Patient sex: F
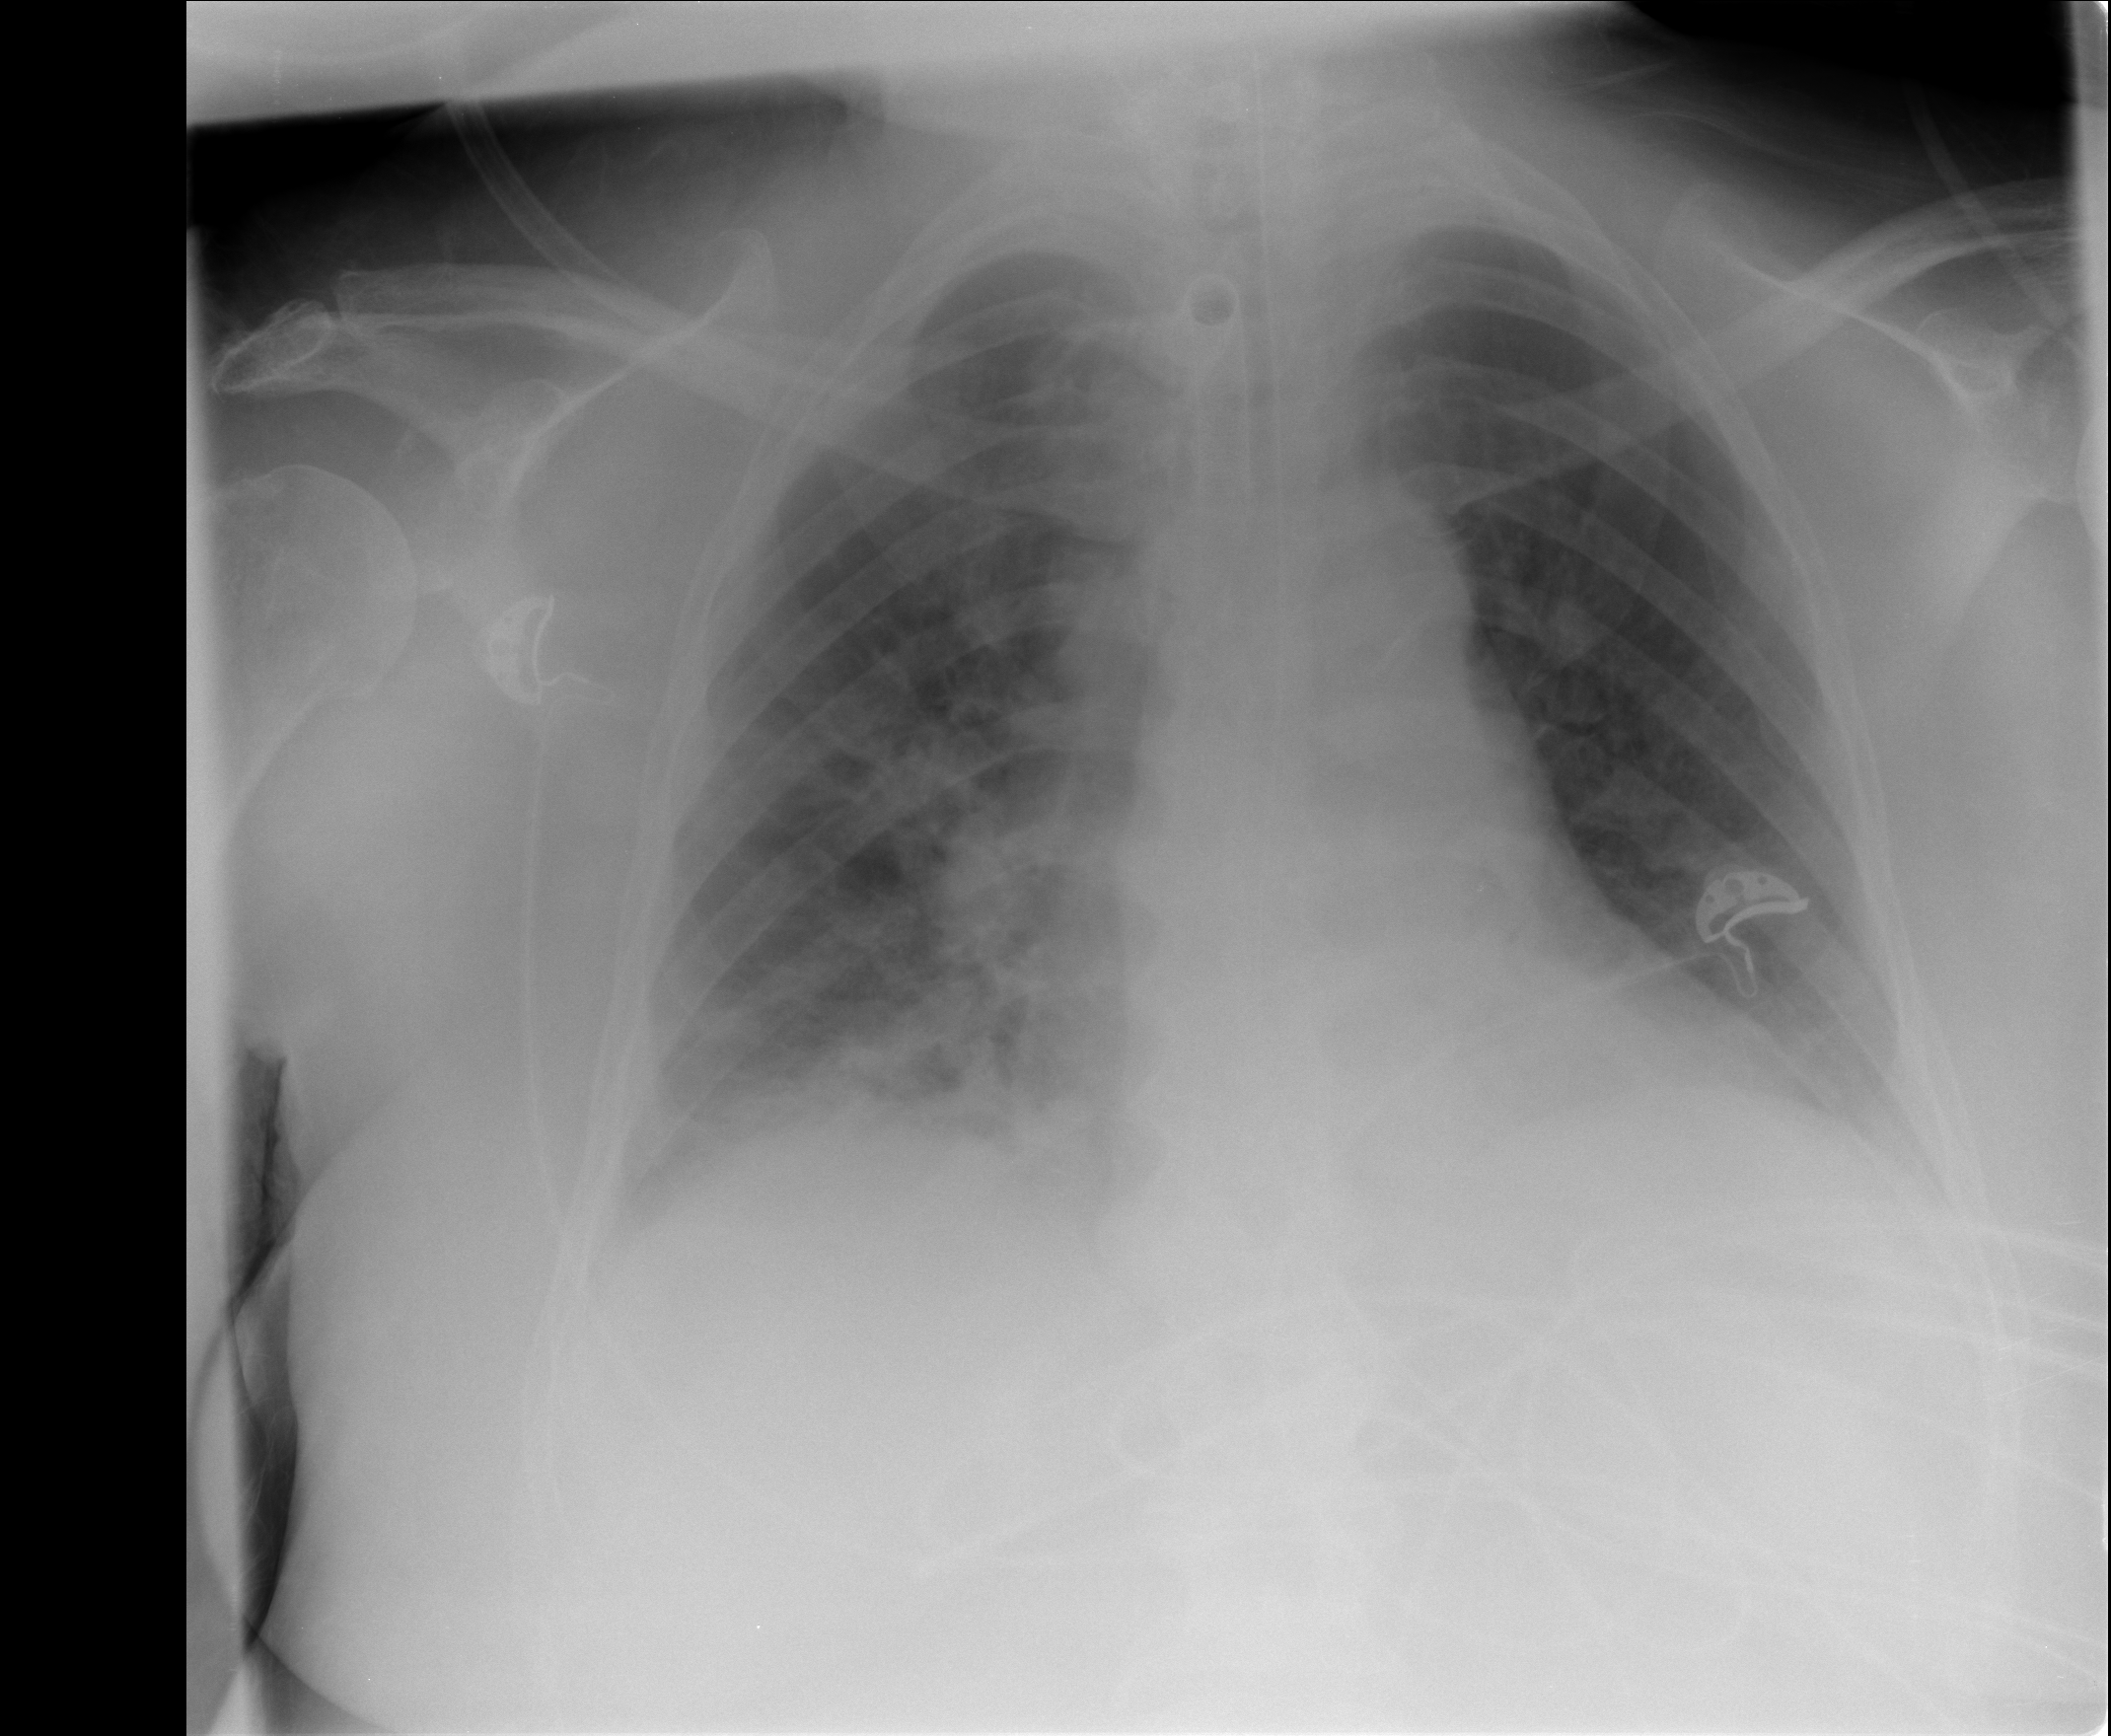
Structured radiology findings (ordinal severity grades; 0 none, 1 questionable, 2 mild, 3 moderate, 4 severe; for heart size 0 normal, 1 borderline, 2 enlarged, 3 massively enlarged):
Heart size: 2
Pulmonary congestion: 2
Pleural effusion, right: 2
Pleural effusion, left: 0
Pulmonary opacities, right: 3
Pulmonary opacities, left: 0
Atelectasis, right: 2
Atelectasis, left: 2